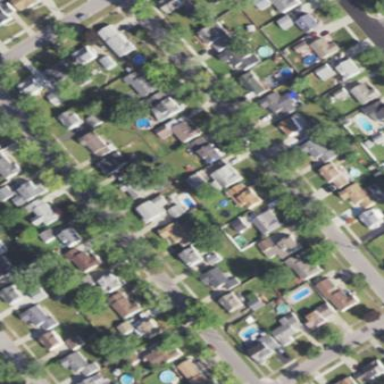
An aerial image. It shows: Residential area consisting of single-family homes.